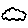
Label: cloud